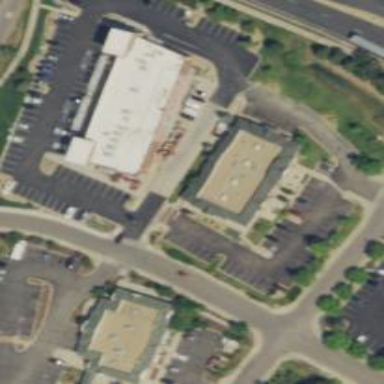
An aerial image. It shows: Healthcare clinic is depicted in the image.